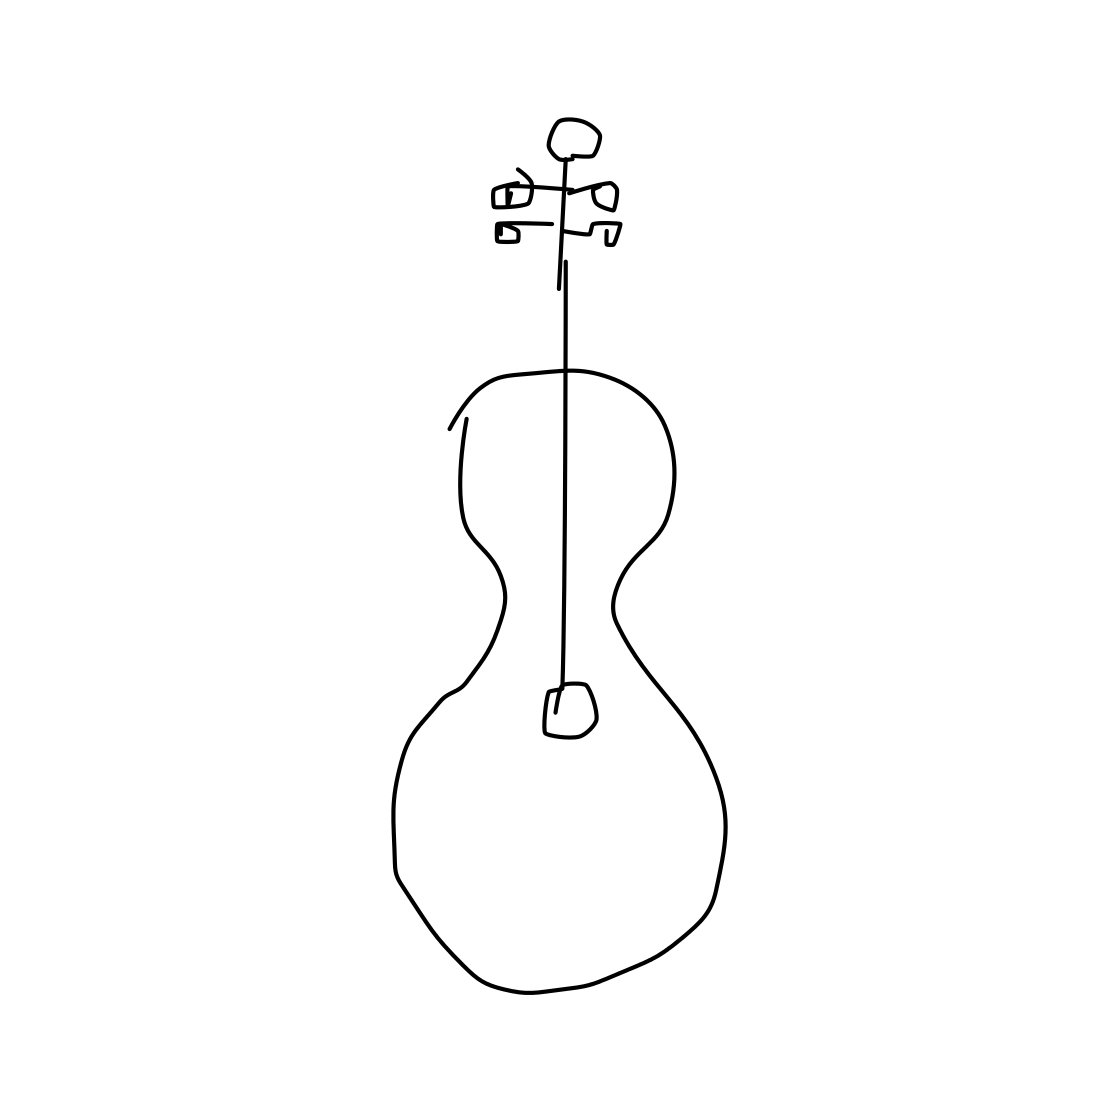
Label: violin